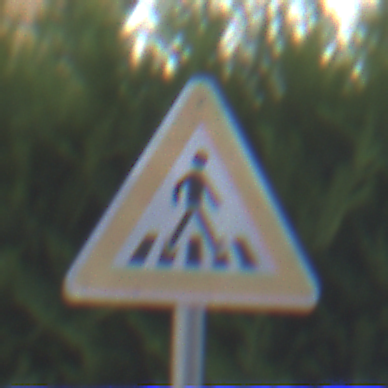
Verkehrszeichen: FussgaengerueberwegLinks
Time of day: SunriseSunset
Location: Outdoor (Urban)
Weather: Clear
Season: NotSpecified
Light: Natural